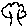
Label: tree